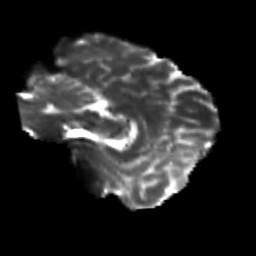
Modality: T2w
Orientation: sagittal
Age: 23
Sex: male
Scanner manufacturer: siemens
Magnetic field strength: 3 T
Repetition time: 3.5 s
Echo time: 0.113 s